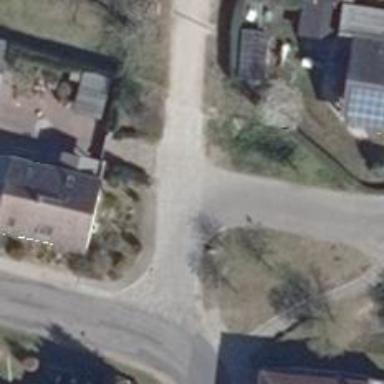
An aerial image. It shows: Living street.